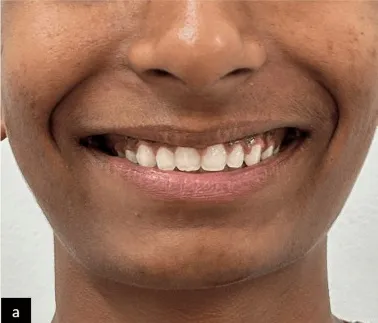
Post-treatment extraoral photographs:. Frontal smiling.
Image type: medical_photograph (oral_photograph)